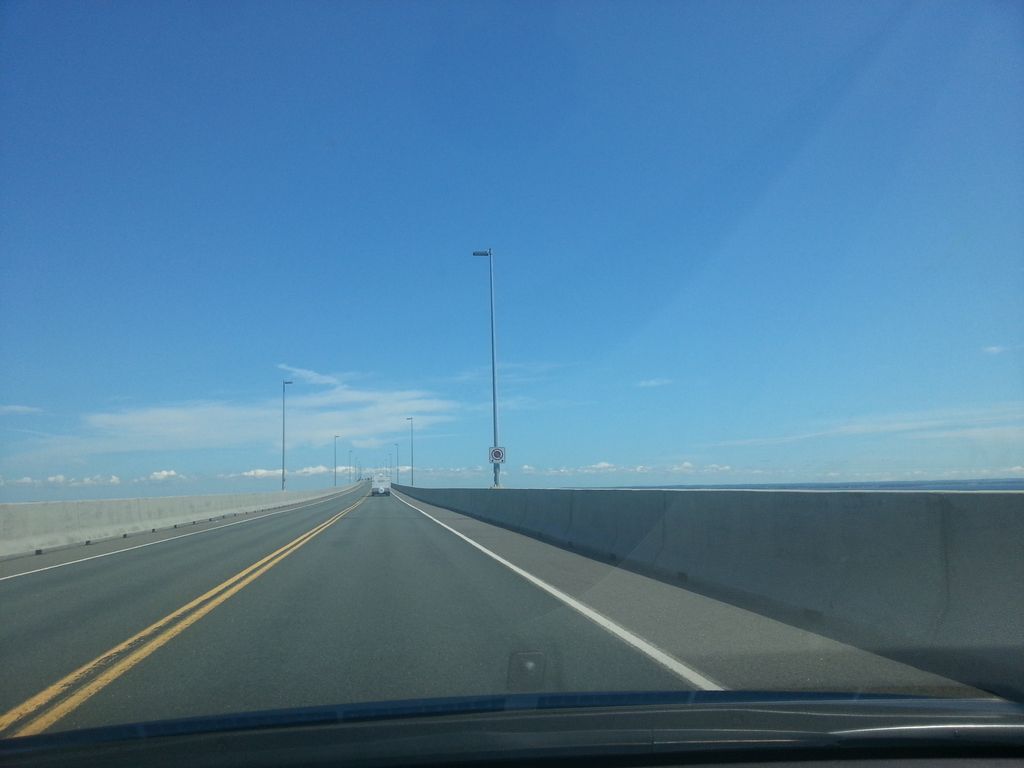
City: charlottetown